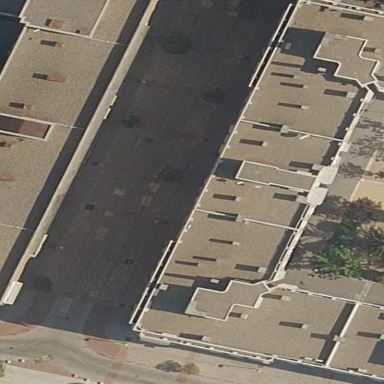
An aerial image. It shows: View of apartment building.